Question: While testing my app with Jmeter i found that the memory consumption is increasingly high. After running htop i found it very strange that there are two master processes and that each worker process has many childs.
My question is: is this normal or is this possibly the reason for the memory leak (or bloat)?

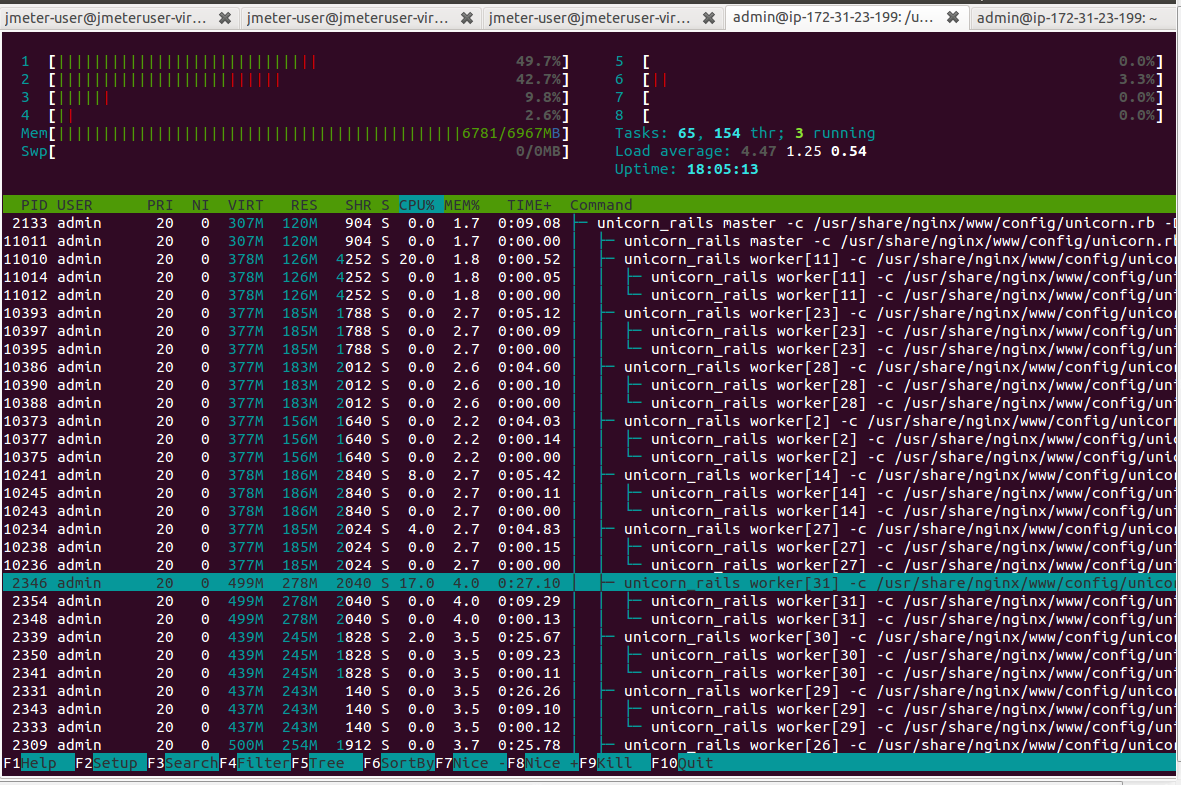
Answer: There aren't two masters, it's an <URL>
About memory consumption: why do you have so many workers? I see 29, 30, 31... you shouldn't have more workers than CPU amount, the only effect would be a used memory increasing. Try with 8 workers (I see you have 8 CPUs)